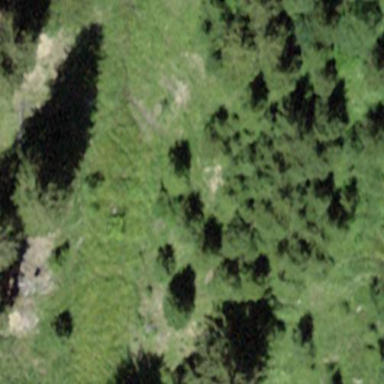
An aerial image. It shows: Forest area.